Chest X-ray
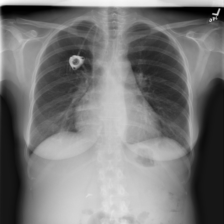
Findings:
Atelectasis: negative
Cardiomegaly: negative
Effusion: negative
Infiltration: negative
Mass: negative
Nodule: negative
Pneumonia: negative
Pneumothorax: negative
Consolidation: negative
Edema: negative
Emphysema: negative
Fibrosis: negative
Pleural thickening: negative
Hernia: negative